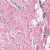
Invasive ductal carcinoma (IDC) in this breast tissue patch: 0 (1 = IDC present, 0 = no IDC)